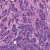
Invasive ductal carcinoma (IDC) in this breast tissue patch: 1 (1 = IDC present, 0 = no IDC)